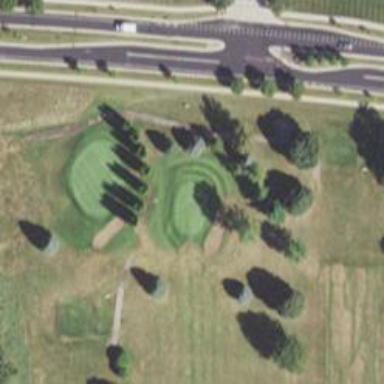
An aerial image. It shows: Golf hole.